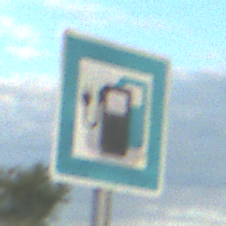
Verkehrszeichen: LadestationFuerElektrofahrzeuge
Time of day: SunriseSunset
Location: Outdoor (RoadRail)
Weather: PartlyCloudy
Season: NotSpecified
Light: Natural